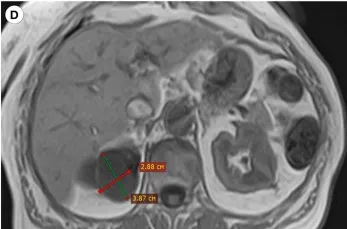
MRI of the patient's abdominal cavity (without contrast). (C-E) The multinodular nature of the lesion and clear boundaries were determined in axial sections, T1 mode.
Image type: radiology (mri)